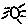
Label: sun